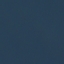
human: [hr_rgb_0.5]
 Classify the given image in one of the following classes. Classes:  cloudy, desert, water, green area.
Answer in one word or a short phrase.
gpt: water